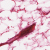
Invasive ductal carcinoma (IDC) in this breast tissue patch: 0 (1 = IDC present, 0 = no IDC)